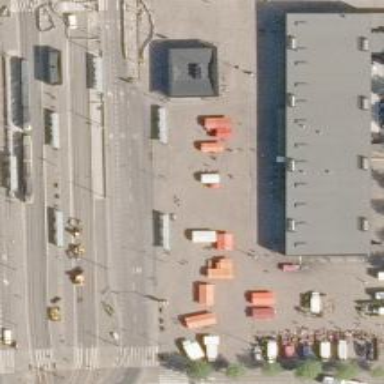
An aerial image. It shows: Bus station.